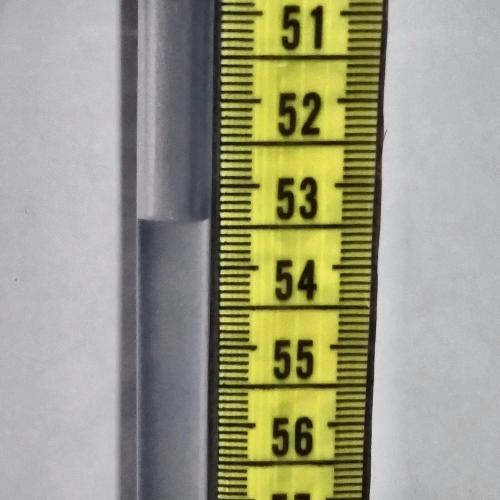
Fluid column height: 53.4 cm